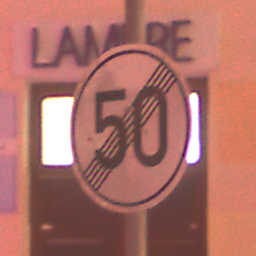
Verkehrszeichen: EndeGeschwindigkeit50
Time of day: Night
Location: Outdoor (Urban)
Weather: Overcast
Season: Winter
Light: Artificial